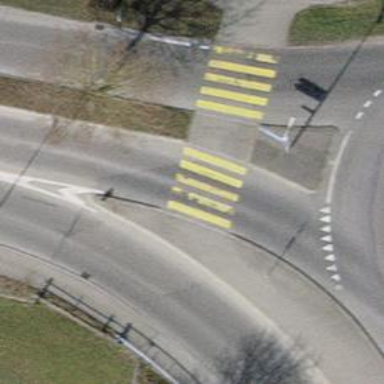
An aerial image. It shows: Zebra crossing on the road.